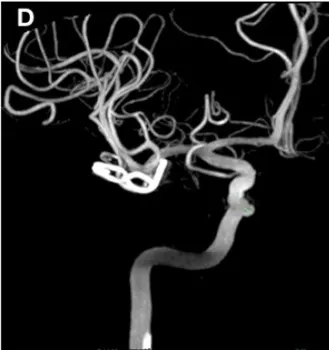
(C,D) Show DSA images after surgery.
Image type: radiology (mri)